Question: I'm building a very simple chat page on my website, here is what I have so far:

And this is the code:
'''
<asp:Content ID="Content2" ContentPlaceHolderID="maincontent" Runat="Server">
<script language="javascript" type="text/javascript">
var prm = Sys.WebForms.PageRequestManager.getInstance();
prm.add_endRequest(EndRequestHandler);
function EndRequestHandler(sender, args) {
document.getElementById('<%=FormView1.FindControl("chattxt").ClientID%>').focus();
}
</script>
<div id="chatbg">
<asp:UpdatePanel ID="UpdatePanel1" runat="server">
<ContentTemplate>
<div id="chatmessages">
<asp:Repeater ID="Repeater1" runat="server" DataSourceID="SqlDataSource1">
<ItemTemplate>
<asp:Literal ID="Literal1" runat="server" Text='<%# Eval("Username") %>'></asp:Literal>: <asp:Literal ID="Literal2" runat="server" Text='<%# Eval("Message") %>'></asp:Literal><br />
</ItemTemplate>
</asp:Repeater>
</div>
<asp:ListBox ID="ListBox1" runat="server" Rows="16" CssClass="memberlist"></asp:ListBox>
</ContentTemplate>
</asp:UpdatePanel>
<asp:UpdatePanel ID="UpdatePanel2" runat="server" UpdateMode="Conditional">
<ContentTemplate>
<asp:FormView ID="FormView1" runat="server" DefaultMode="Insert"
OnItemInserted="fv_ItemInserted" RenderOuterTable="False"
DataSourceID="SqlDataSource1">
<InsertItemTemplate>
<asp:Panel ID="Panel1" runat="server" DefaultButton="Button1">
<asp:TextBox ID="chattxt" runat="server" CssClass="chattxtbox"
Text='<%# Bind("Message") %>' autocomplete="off"></asp:TextBox>
<asp:Button ID="Button1" runat="server" CommandName="insert" style="display:none" Text="Button"/>
</asp:Panel>
</InsertItemTemplate>
</asp:FormView>
</ContentTemplate>
</asp:UpdatePanel>
</div>
<asp:SqlDataSource ID="SqlDataSource1" runat="server"
ConnectionString="<%$ ConnectionStrings:orangefreshConnectionString1 %>"
InsertCommand="INSERT INTO [Chat] ([Username], [Message]) VALUES (@Username, @Message)"
SelectCommand="SELECT [Id], [Username], [Message], [Date] FROM [Chat] ORDER BY [Id]" >
<InsertParameters>
<asp:Parameter Name="Message" Type="String" />
<asp:Parameter Name="Date" Type="DateTime" />
<asp:SessionParameter Name="Username" SessionField="Username" Type="String" />
</InsertParameters>
</asp:SqlDataSource>
<script type="text/javascript">
function scrollpos() {
var objDiv = document.getElementById("chatmessages");
objDiv.scrollTop = objDiv.scrollHeight;
}
</script>
</asp:Content>
'''
- -
This is my codebehind:
'''
using System;
using System.Collections.Generic;
using System.Linq;
using System.Web;
using System.Web.UI;
using System.Web.UI.WebControls;
using System.Web.Security;
using orangefreshModel;
public partial class chat : BasePage
{
protected void Page_Load(object sender, EventArgs e)
{
Session["Username"] = User.Identity.Name;
ListBox1.Items.Clear();
foreach (MembershipUser myuser in Membership.GetAllUsers())
if (myuser.IsOnline == true)
{
ListBox1.Items.Add(myuser.ToString());
}
ScriptManager.RegisterStartupScript(
UpdatePanel1,
this.GetType(),
"ScrollPos",
"scrollpos();",
true);
}
protected void fv_ItemInserted(object sender, FormViewInsertedEventArgs e)
{
this.FormView1.DataBind();
}
}
'''
So all of this is working pretty good, the UpdatePanel ensures my messages popup straight away, the problem now is seeing other user messages. This is my first ever ASP.NET project, so I thought about cheesing it a bit and trying a Timer every second to repopulate my repeater... but to no success, and I don't think it's a wise solution at all:
First of all, the Timer affecting my Repeater window made it impossible for a user to scroll back up to read messages, seeing as it refreshed every second scrolling was just not possible.
Secondly, I never got it to work anyway, this is the event I tried for my Timer:
'''
protected void Timer1_Tick(object sender, EventArgs e)
{
this.Repeater1.DataSource = SqlDataSource1;
this.Repeater1.DataBind();
}
'''
But yeah, no success.
This is where I'm at right now with this chat: I can see my messages popping up fine, but now I need to figure out a way for my window to update as other users type their message, if some other user types a new message in, I need to send in my own message in order to see theirs.
I've been browsing the web for a bit, read a few things about Signal R, but I was wondering if someone had simpler idea on where I should go with this, how to implement real time updates on my message window?
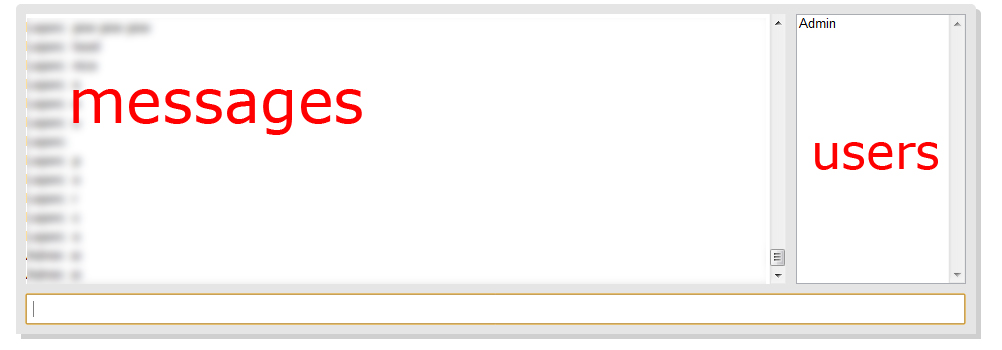
Answer: I suggest looking into SignalR - <URL>
SignalR is a library that keeps persistent connection open and allows the server to "push" data to the client.
You can also look at <URL> as a decent overview of SignalR
It